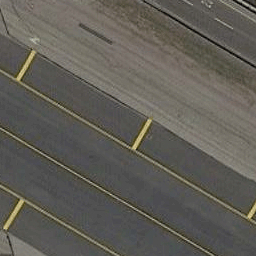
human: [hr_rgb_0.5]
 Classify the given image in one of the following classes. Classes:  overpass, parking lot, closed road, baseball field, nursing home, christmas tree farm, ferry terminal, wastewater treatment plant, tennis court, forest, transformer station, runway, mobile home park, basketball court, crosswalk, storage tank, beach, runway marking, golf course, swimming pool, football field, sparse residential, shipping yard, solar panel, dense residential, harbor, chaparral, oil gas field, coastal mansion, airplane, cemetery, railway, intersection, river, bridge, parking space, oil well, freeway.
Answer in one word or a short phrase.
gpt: runway marking